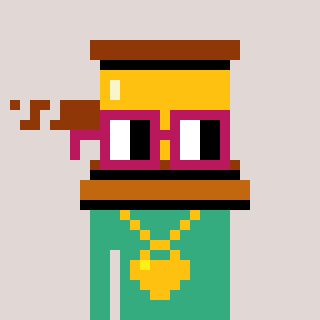
a pixel art character with square dark red glasses, a gavel-shaped head and a teal-colored body on a warm background